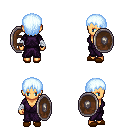
a pixel art fantasy rpg character, female body template, human, tanned skin, purple robe, metal pants, white cyan plain hairstyle, white cloth bandages, brown slippers, shield, four views (front, back, left, right), 2x2 character sprite sheet, small pixel art, hard edges, no anti-aliasing